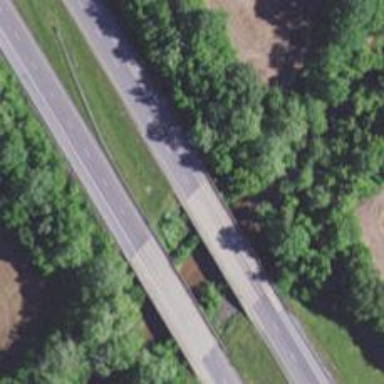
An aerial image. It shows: Bridge over trunk highway with expressway.